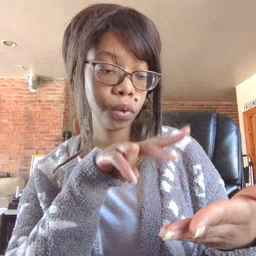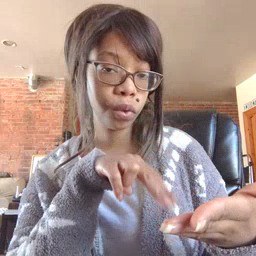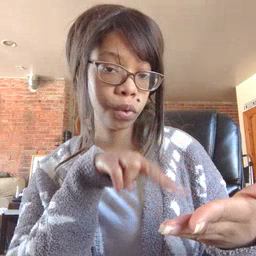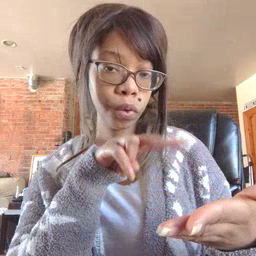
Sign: read